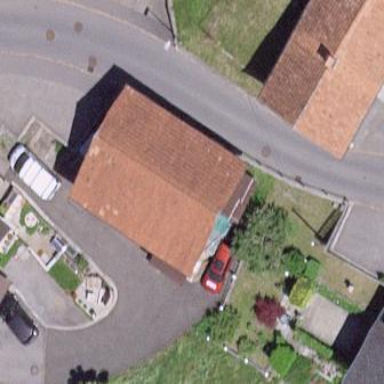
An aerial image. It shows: Stable.